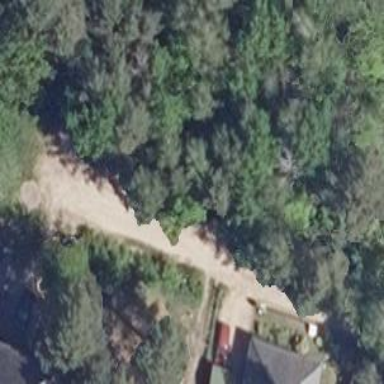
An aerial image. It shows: Smoothly paved residential road.